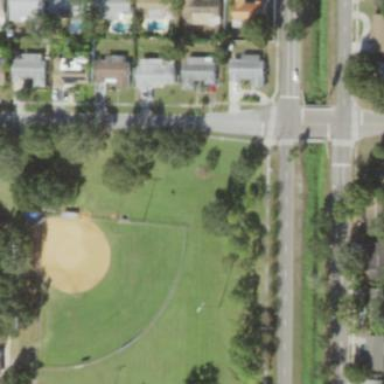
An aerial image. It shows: Baseball pitch for leisure land.